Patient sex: M
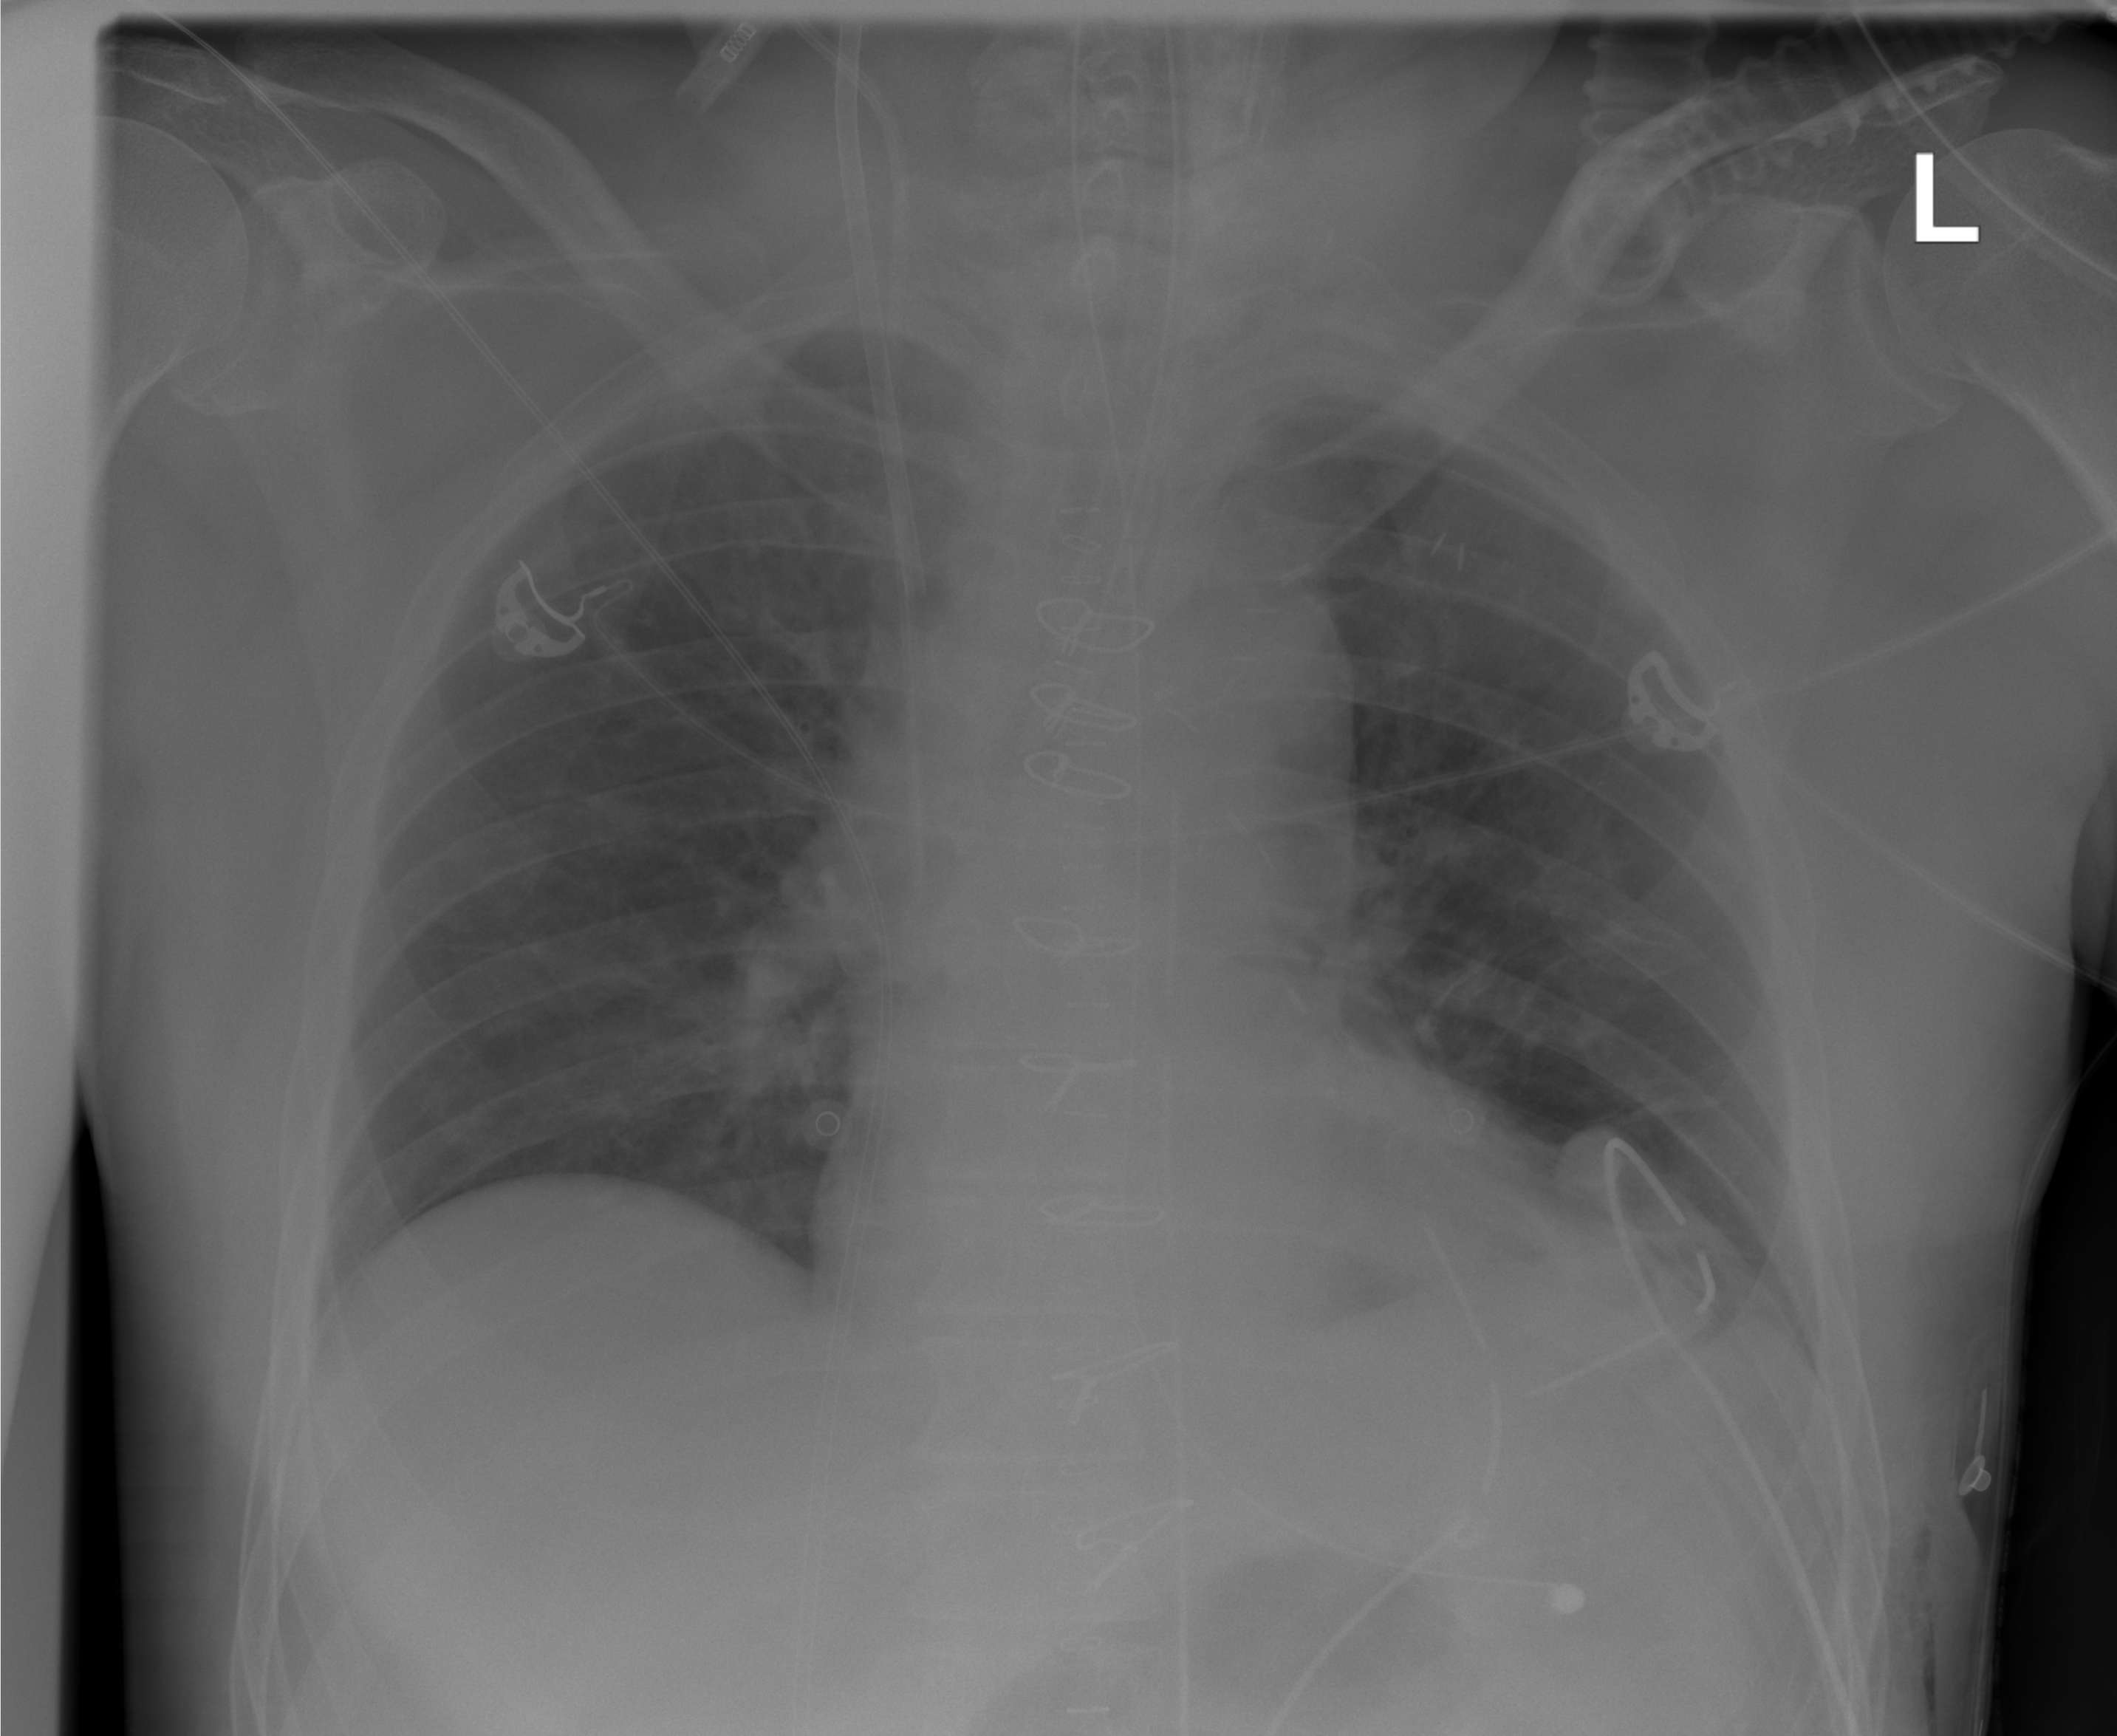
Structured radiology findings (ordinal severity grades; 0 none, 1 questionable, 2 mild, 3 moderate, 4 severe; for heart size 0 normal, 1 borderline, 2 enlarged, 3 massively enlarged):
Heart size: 0
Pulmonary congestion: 2
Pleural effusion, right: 0
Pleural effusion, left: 1
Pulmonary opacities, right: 0
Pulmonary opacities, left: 0
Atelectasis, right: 0
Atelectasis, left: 2